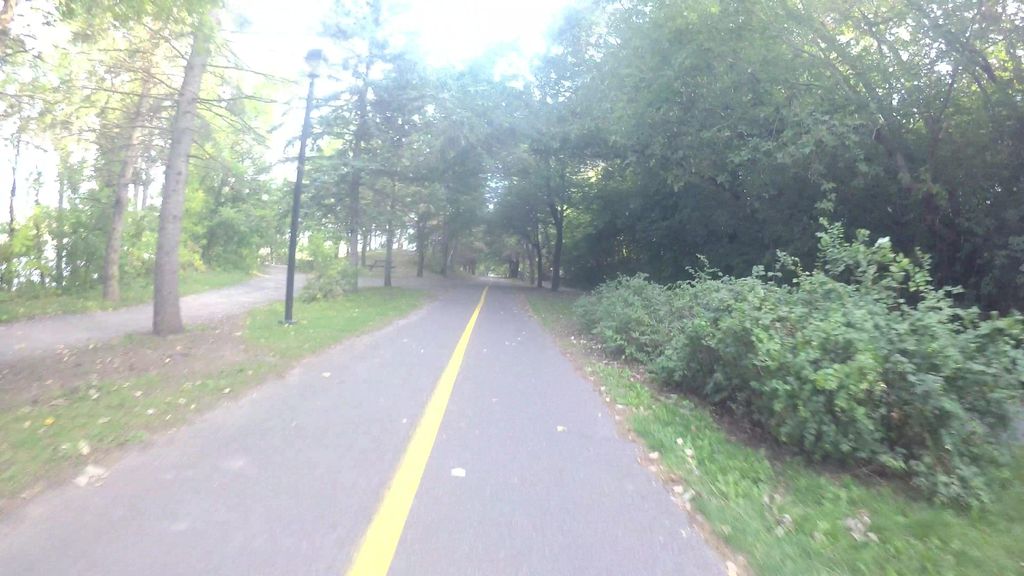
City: montreal